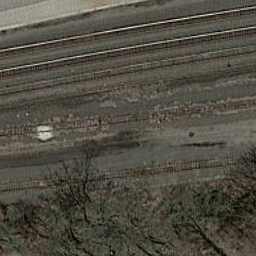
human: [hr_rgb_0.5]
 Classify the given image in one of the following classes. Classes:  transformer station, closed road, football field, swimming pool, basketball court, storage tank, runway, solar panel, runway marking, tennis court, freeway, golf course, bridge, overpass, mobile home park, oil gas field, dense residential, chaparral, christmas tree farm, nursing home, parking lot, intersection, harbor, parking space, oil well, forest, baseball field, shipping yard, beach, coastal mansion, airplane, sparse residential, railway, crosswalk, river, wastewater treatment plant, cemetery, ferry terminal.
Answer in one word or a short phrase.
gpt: railway